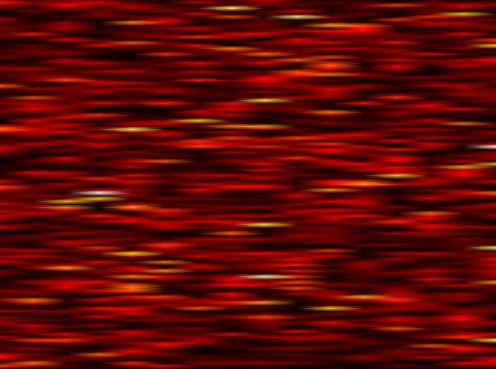
Label: UFMC